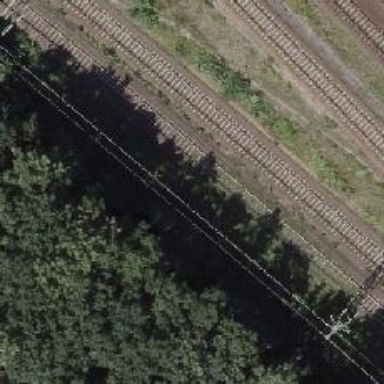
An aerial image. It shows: Railway signal.